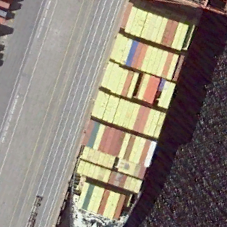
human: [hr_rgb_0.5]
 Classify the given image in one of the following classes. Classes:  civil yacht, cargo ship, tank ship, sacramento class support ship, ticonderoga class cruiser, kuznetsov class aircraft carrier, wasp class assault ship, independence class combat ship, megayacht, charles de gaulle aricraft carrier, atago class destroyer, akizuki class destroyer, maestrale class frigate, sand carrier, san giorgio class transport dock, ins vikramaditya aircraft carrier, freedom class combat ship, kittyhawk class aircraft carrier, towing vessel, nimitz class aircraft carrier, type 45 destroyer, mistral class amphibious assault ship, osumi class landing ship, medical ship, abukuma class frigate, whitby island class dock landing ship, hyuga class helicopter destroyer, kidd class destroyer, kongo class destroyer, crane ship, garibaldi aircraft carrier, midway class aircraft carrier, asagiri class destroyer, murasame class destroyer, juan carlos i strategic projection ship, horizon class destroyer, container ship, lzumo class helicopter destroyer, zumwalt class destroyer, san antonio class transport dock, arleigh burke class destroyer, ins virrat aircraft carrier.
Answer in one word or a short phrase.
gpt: Container ship